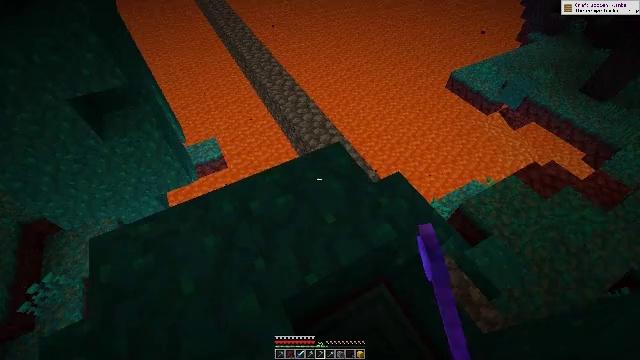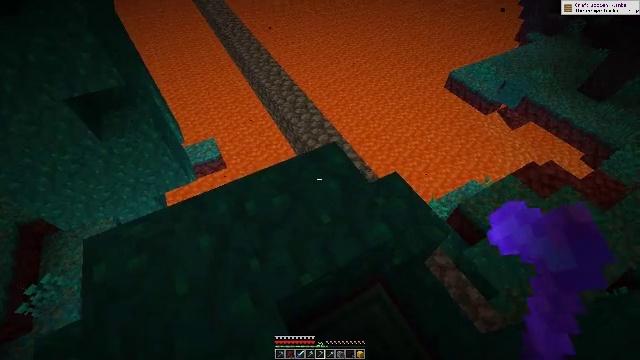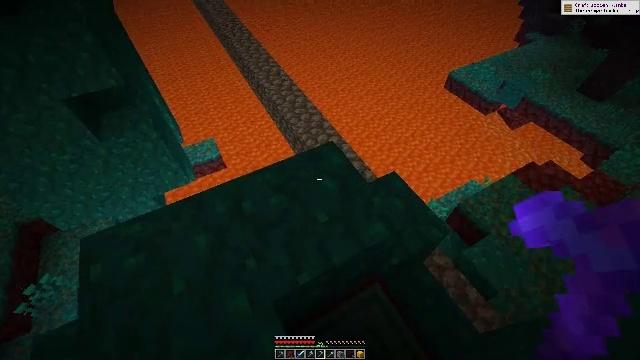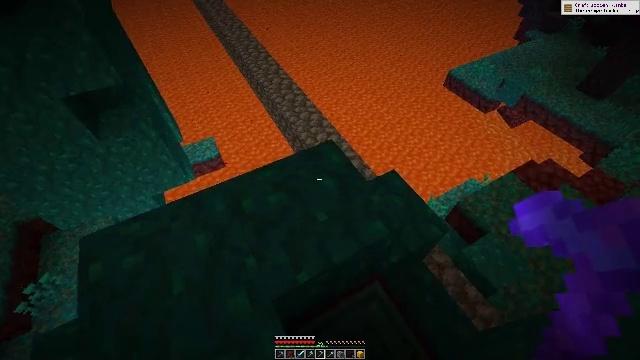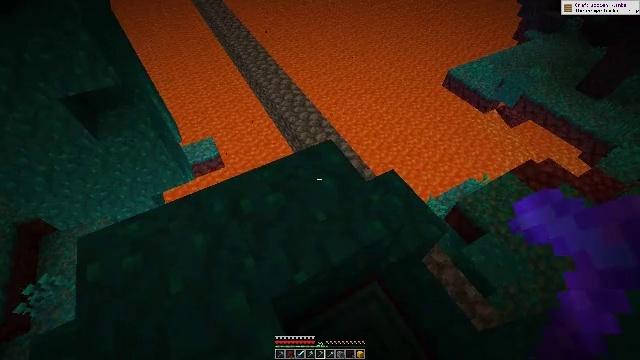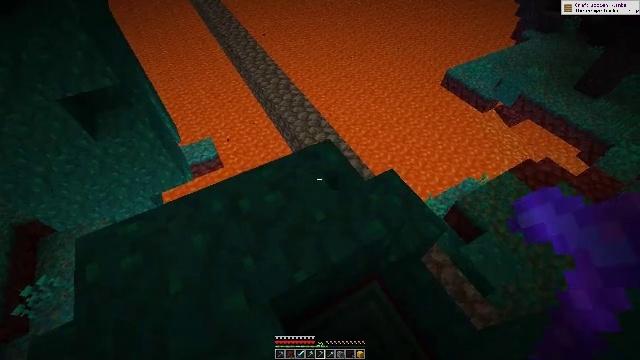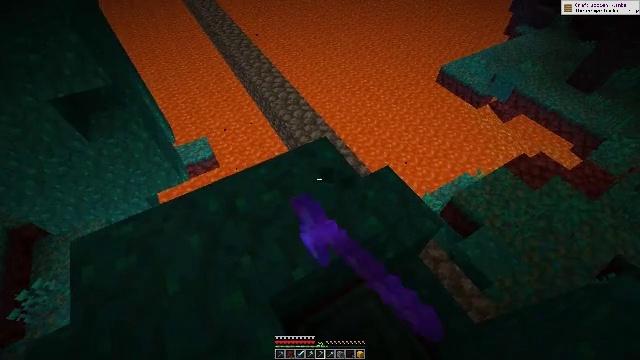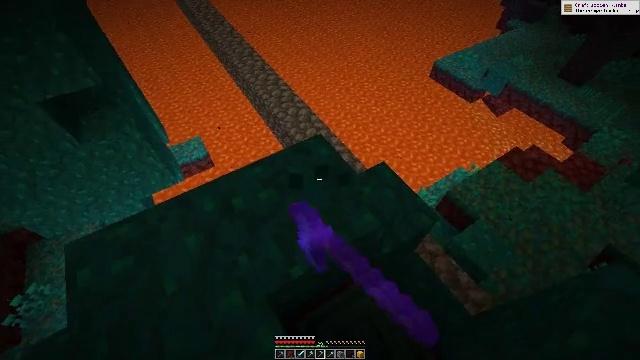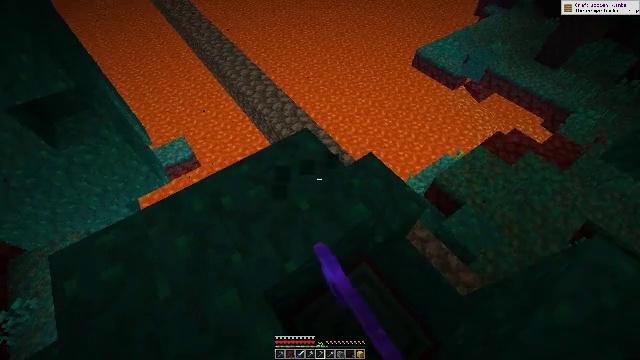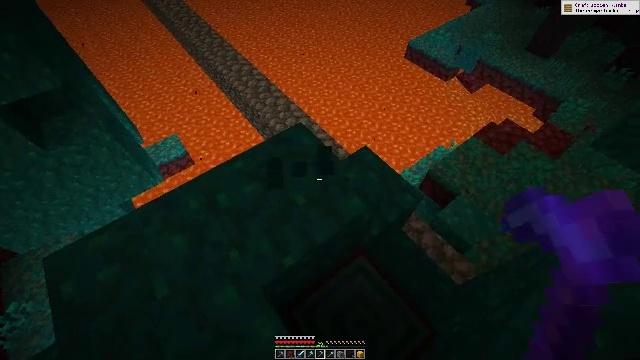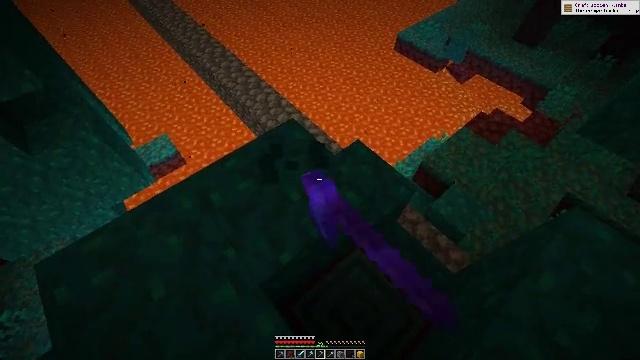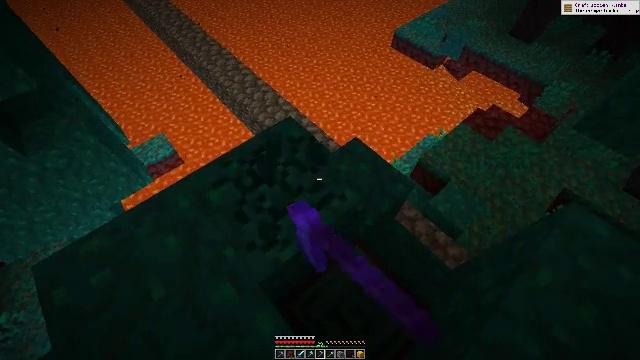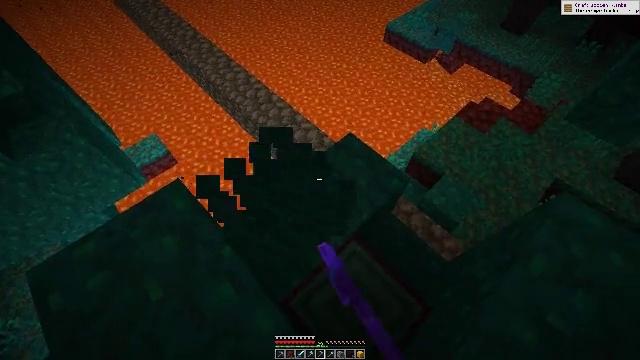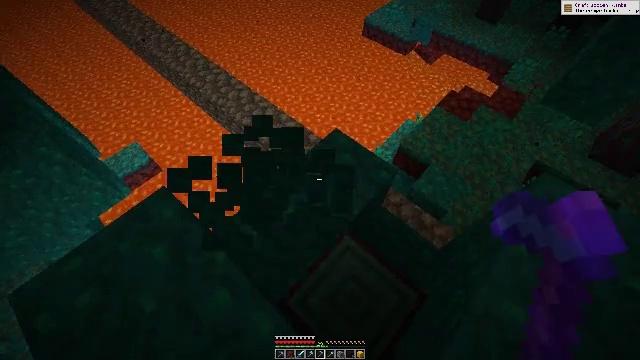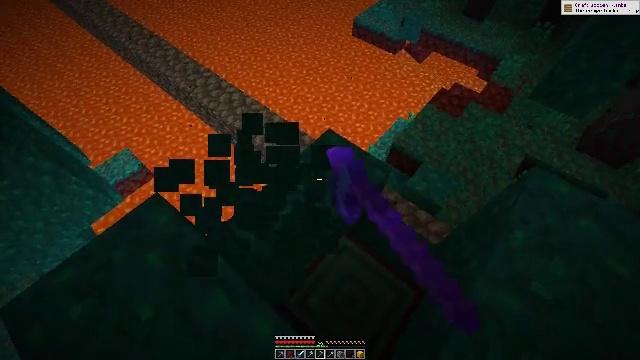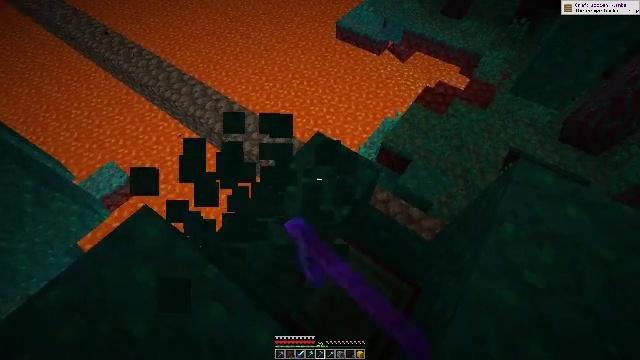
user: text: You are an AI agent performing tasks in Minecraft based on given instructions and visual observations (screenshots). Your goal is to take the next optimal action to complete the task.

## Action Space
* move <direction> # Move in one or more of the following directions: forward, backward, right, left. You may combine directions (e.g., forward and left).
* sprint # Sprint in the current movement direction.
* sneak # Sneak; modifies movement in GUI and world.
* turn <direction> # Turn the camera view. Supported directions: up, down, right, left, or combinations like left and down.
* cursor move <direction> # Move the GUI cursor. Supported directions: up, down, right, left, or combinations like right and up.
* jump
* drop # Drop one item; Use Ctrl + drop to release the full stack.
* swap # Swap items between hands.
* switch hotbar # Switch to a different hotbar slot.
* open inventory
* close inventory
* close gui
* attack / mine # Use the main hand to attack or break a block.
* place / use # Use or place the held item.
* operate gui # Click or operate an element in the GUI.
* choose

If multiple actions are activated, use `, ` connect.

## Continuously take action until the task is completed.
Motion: motion action
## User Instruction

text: Attack the warped wart block to obtain it.
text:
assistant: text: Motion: attack / mine
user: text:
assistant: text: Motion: attack / mine
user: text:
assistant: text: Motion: attack / mine
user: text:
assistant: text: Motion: attack / mine
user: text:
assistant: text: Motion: attack / mine
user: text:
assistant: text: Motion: turn right, attack / mine
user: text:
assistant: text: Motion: turn right, attack / mine
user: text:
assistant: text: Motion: turn right and down, attack / mine
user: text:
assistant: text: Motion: turn right and down, attack / mine
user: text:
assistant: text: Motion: turn right and down, attack / mine
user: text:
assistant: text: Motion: attack / mine
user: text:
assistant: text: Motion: turn right, attack / mine
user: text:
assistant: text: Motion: turn right, attack / mine
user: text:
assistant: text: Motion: turn right, attack / mine
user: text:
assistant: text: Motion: turn right, attack / mine
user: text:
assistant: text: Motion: turn right, attack / mine
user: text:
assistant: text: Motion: turn right, attack / mine
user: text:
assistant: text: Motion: turn right, attack / mine
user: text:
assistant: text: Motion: attack / mine
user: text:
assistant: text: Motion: attack / mine
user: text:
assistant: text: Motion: attack / mine
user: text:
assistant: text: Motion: attack / mine
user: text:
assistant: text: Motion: attack / mine
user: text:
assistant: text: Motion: attack / mine
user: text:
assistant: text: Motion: attack / mine
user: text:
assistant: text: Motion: turn right, attack / mine
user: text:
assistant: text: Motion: turn right and down, attack / mine
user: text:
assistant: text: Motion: turn right and up, attack / mine
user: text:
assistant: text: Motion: attack / mine
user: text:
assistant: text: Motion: attack / mine